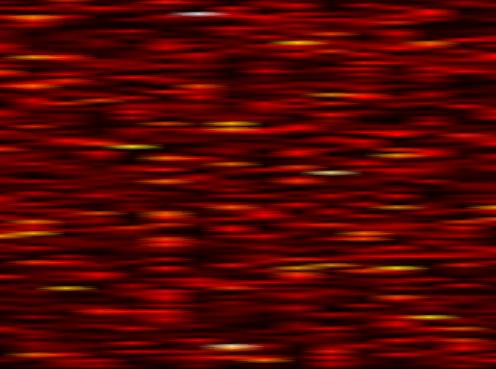
Label: UFMC